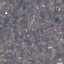
Land use / land cover class: Residential